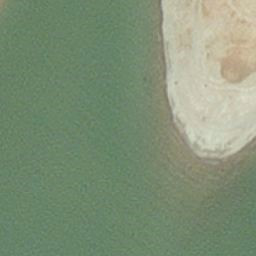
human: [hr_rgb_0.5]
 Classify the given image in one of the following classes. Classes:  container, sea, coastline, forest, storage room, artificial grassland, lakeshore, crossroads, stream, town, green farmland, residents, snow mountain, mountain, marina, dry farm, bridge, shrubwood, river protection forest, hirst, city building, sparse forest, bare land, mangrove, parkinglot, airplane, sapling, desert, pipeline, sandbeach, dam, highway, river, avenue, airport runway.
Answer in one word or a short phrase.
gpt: hirst